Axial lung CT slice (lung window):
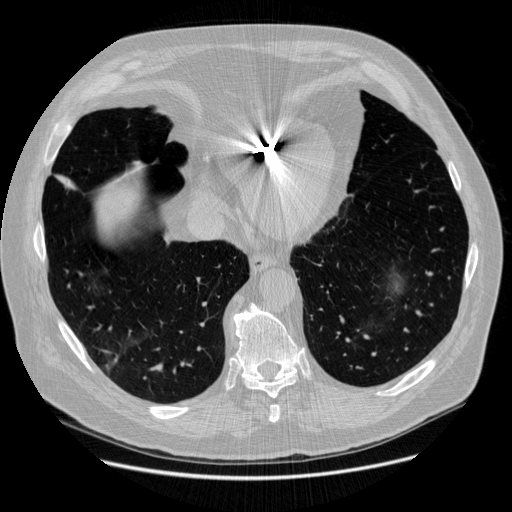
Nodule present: no